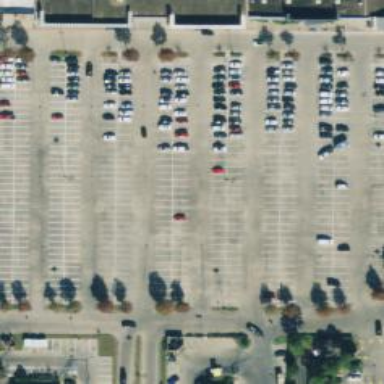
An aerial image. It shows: Parking space is available.